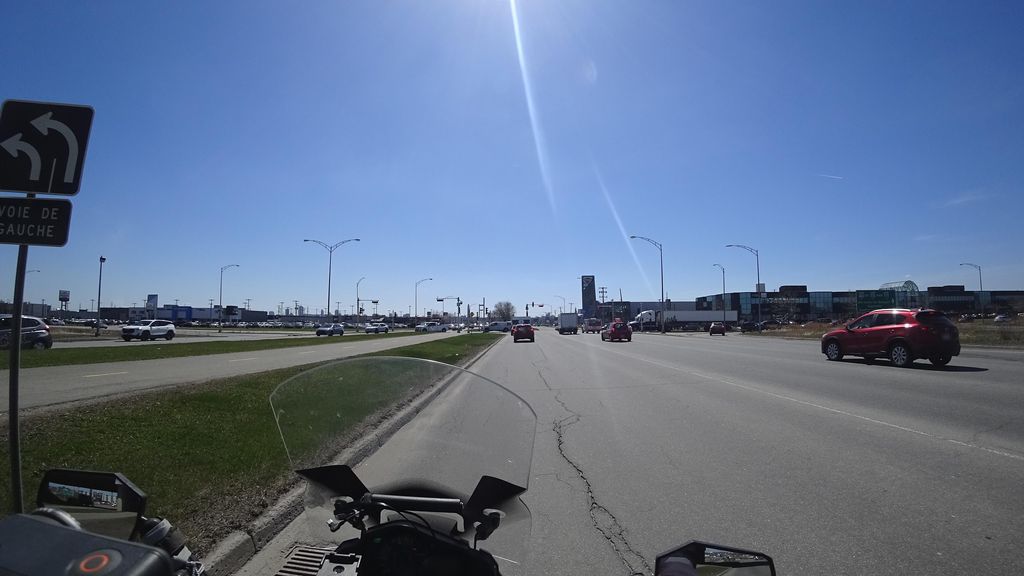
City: quebec_city